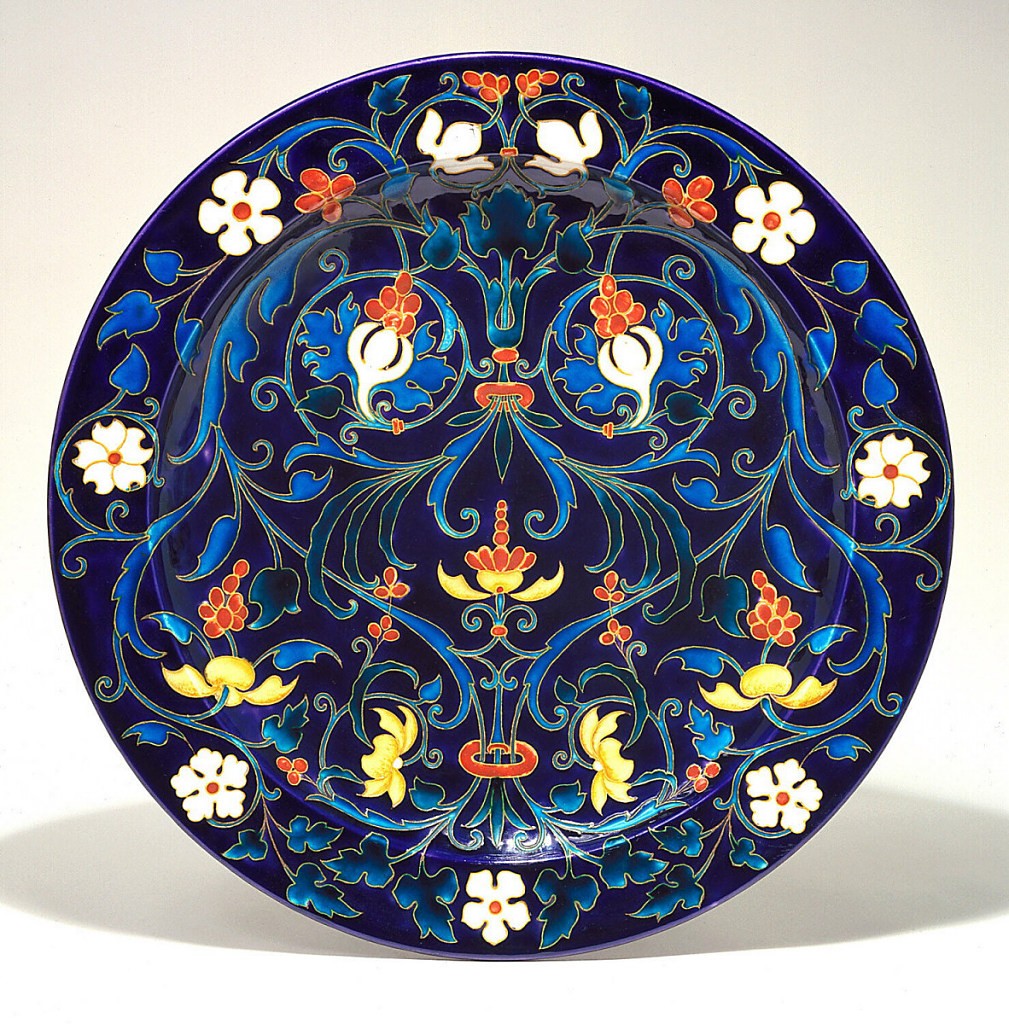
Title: Plate
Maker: Joseph Théodore Deck, French, 1823 - 1891
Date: ca. 1870
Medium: Glazed earthenware
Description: Circular in form, with flat rim, concave center; dark blue background, turquoise blue leafy scrolls with white, yellow, orange flowers; right and left sides mirror image.  Glaze colors contained in cloisonne-like channels.  Back glazed mottled greens; high circular foot unglazed.